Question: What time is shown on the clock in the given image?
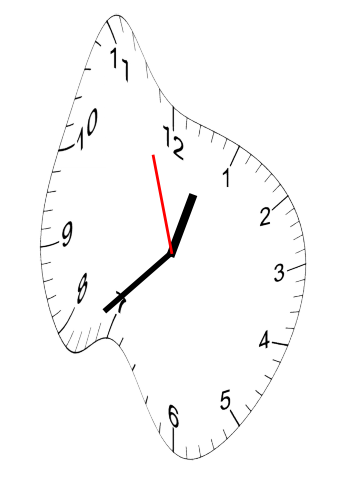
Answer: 12:37:57